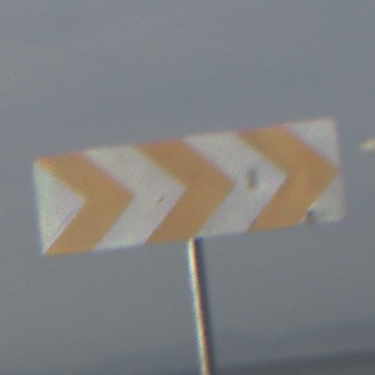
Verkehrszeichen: RichtungstafelnInKurvenGrossLinks
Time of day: MorningAfternoon
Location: Outdoor (Suburban)
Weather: PartlyCloudy
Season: NotSpecified
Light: Natural